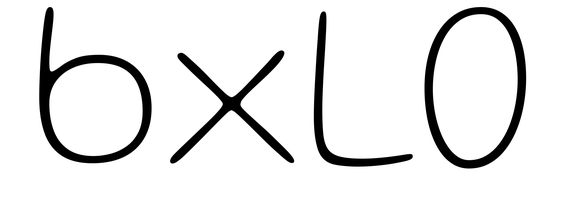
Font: Gluten_Thin